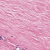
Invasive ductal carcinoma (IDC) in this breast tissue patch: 0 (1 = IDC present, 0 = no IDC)